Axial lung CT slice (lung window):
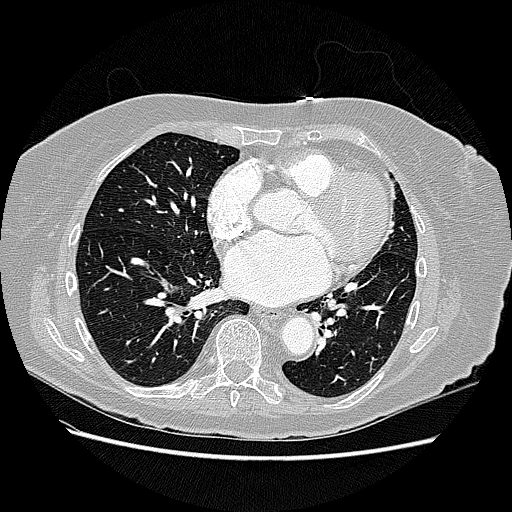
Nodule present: no